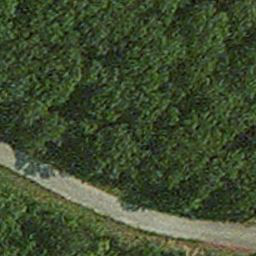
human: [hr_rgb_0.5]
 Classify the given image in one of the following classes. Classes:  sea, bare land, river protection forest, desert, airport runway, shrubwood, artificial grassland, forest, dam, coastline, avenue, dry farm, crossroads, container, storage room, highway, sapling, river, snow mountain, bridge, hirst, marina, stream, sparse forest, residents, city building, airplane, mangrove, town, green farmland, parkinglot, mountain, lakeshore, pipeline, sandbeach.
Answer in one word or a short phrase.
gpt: avenue